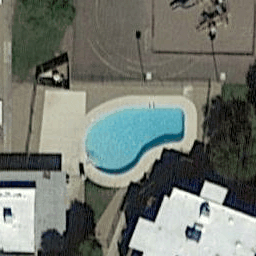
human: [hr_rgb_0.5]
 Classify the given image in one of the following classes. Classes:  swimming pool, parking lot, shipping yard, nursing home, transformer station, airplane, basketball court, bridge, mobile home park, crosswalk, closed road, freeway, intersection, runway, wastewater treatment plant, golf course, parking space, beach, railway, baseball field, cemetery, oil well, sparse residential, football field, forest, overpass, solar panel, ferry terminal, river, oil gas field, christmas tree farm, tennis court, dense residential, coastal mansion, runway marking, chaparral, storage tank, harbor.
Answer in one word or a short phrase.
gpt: swimming pool